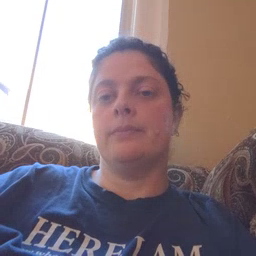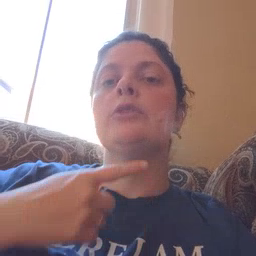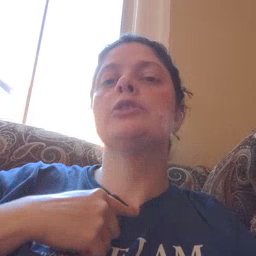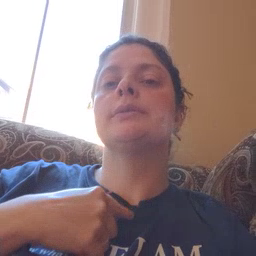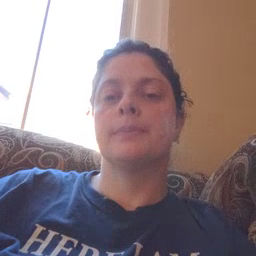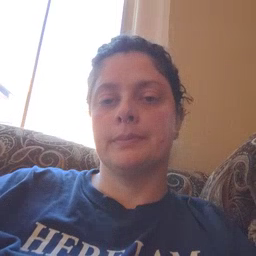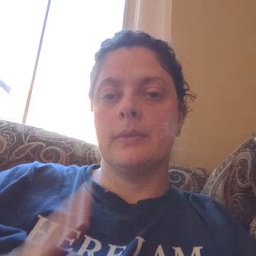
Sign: thirsty